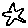
Label: star